Question: I was trying out a simple use of grails tag library. I created a simple tag library called isowner
'''
class AuthTagLib {
static defaultEncodeAs = 'html'
def springSecurityService
def isOwner = { attrs, body ->
def loggedInUser = springSecurityService.currentUser
def owner = attrs?.owner
if(loggedInUser?.id == owner?.id) {
out << body()
}
}}
'''
Then tried using it with the gsp as :
'''
<g:isOwner owner="${leaveFormInstance.employee}">
<g:link class="edit" action="edit" resource="${leaveFormInstance}">
<g:message code="default.button.edit.label" default="Edit" />
</g:link>
</g:isOwner>
'''
Now it was supposed to take a user object as input and validate if user is the owner of the post.
Now everything works fine but in the output html it displays the link as a text.

I am new with this stuff and must be missing some basics can you help.
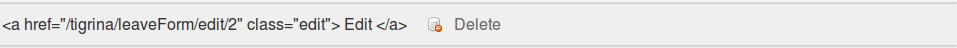
Answer: Remove
'''
static defaultEncodeAs = 'html'
'''
since that's escaping your output.